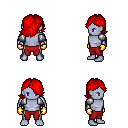
a pixel art fantasy rpg character, male body template, dark elf, purple skin, steel arm armor, red pants, red swoop hairstyle, gold gloves, four views (front, back, left, right), 2x2 character sprite sheet, small pixel art, hard edges, no anti-aliasing